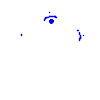
Particle: electron